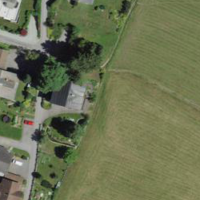
EUNIS habitat code: 55
Species observed at this site:
Aculepeira ceropegia
Stomorhina lunata
Halictus scabiosae
Petasites albus
Syritta pipiens